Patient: sex M, age 57
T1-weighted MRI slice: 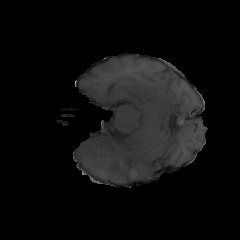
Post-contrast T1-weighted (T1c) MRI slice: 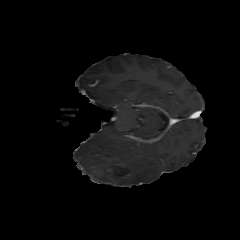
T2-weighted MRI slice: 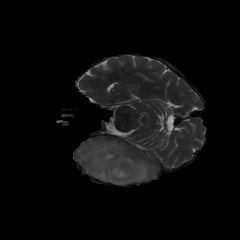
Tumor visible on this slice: yes
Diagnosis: Glioblastoma, IDH-wildtype
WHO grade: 4